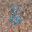
Label: 2